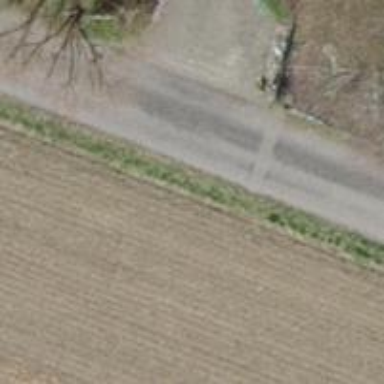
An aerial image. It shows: Unclassified road with asphalt surface.